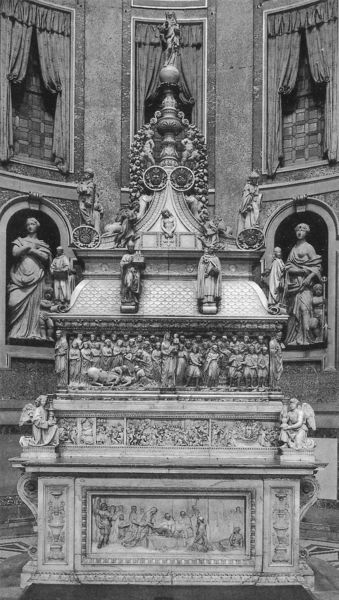
Titel: Arca di S. Domenico
Künstler: Niccolò dell’ Arca
Standort: Bologna, S. Domenico (EU - I)
Schlagwörter: mann, fenster, frau, marmor, dach, sockel, vorhang, kirche, pferd, engel, vase, relief, figuren, foto, kreuz, schwarzweiß, altar, photo, sarg, statuen, grab, jesus, heilige, putten, maria, schrein, schindeln, grabmal, nischen, sarkophag, heiligenfiguren, bleiverglasung, stefans dom